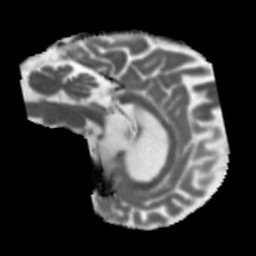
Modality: MD
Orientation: sagittal
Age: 75
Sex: male
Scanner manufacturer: siemens
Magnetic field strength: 3 T
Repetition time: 5.47 s
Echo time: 0.0854 s